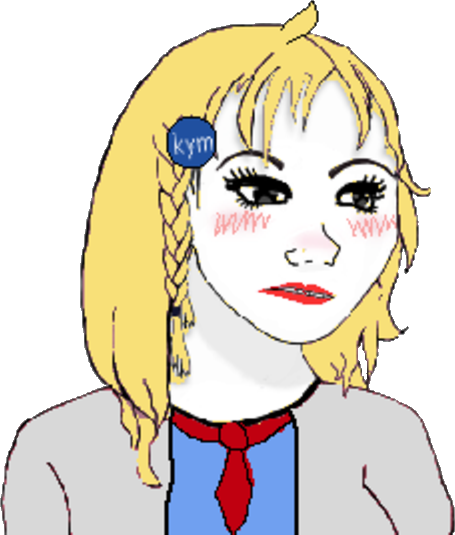
Label: 5_Daddys_Girl